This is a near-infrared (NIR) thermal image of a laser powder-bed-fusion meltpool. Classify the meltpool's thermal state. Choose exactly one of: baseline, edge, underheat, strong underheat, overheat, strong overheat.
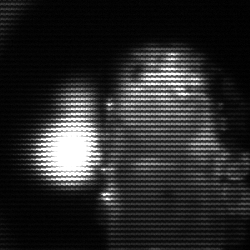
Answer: strong underheat